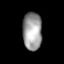
Tissue: skin
Cell type: Fibroblasts
Senescence score: 0.6928
Nuclear area (px): 710
Mean DAPI intensity: 156.962